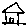
Label: house